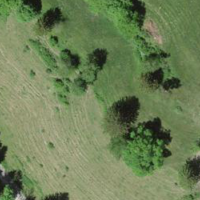
EUNIS habitat code: 24
Species observed at this site:
Teucrium scorodonia